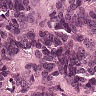
Metastatic tissue present: yes